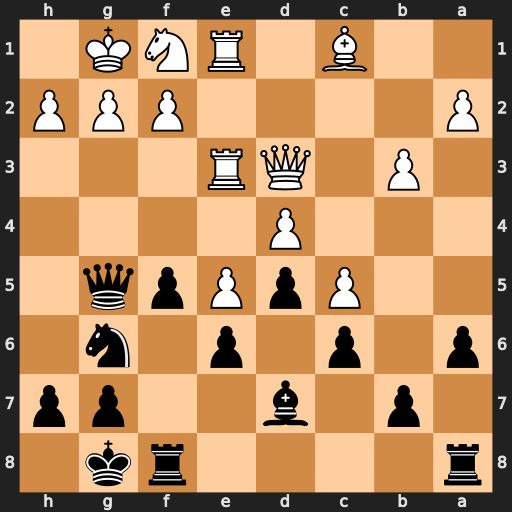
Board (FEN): r4rk1/1p1b2pp/p1p1p1n1/2PpPpq1/3P4/1P1QR3/P4PPP/2B1RNK1
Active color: b
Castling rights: -
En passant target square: -
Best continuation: Nf4 Rg3 Nxd3 Bxg5 Nxe1